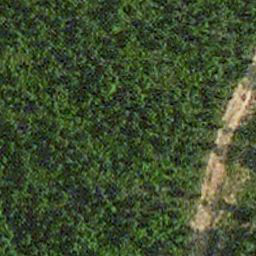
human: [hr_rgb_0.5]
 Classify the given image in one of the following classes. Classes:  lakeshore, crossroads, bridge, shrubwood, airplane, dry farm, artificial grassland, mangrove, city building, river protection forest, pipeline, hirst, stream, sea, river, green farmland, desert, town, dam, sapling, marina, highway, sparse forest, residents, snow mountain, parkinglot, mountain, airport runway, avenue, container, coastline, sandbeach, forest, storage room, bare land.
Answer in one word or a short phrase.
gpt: avenue